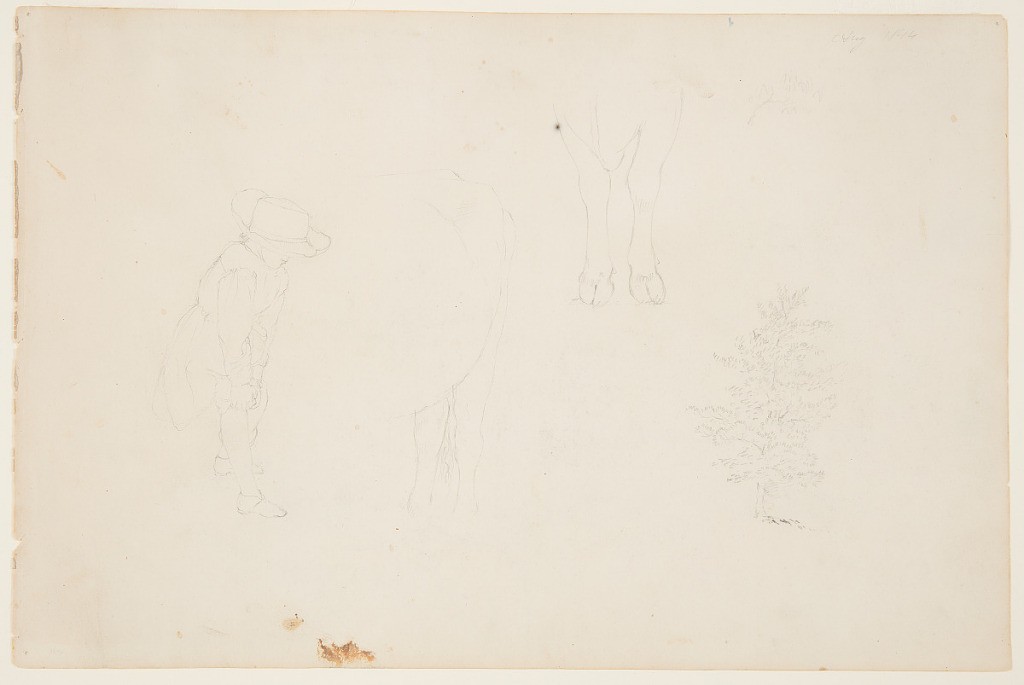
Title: Sketches of Theodore Cole, Cow Legs, and a Tree, Catskill, New York
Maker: Frederic Edwin Church, American, 1826–1900
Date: August and September 1844
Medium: Graphite on off-white wove paper; verso: graphite
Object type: Drawing
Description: Mixed sketches from Catskill, New York, showing views of a standing child, cow legs, and a tree. At left, Thomas Cole's son, Theodore, is shown in left profile as he wears a hat and rolls up his pant leg. At center, a pair of a cow's front legs are sketched above a view of its rear. At right, a tree is visible.

Verso: Landscape sketch showing a view of clouds below the cliffs at the Catskill Mountain House near Catskill, New York. In the foreground at right, the rocky cliff edge is visible, topped with several trees. Extending across the composition at center are groups of puffy, billowing clouds that partly obscure the view of the Hudson Valley below. The Hudson River, however, is still visible beneath the clouds at lower center.